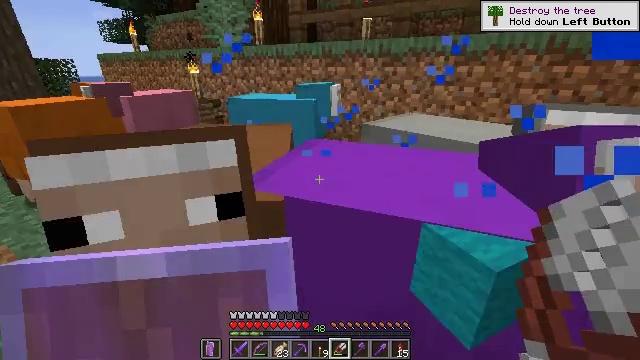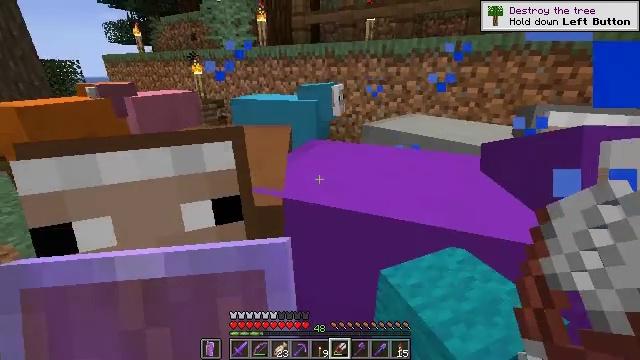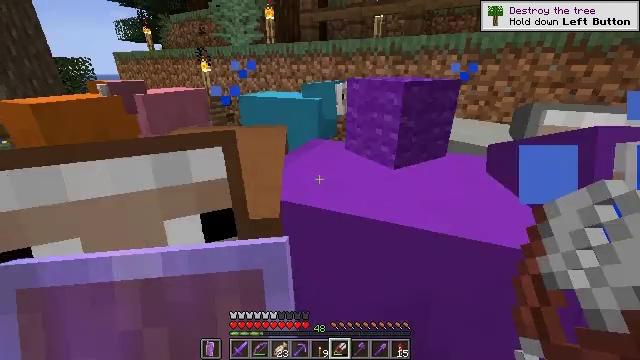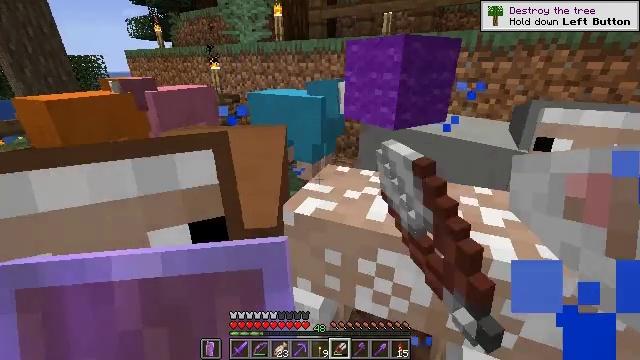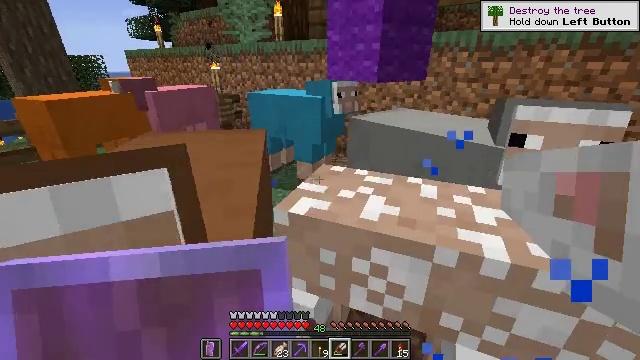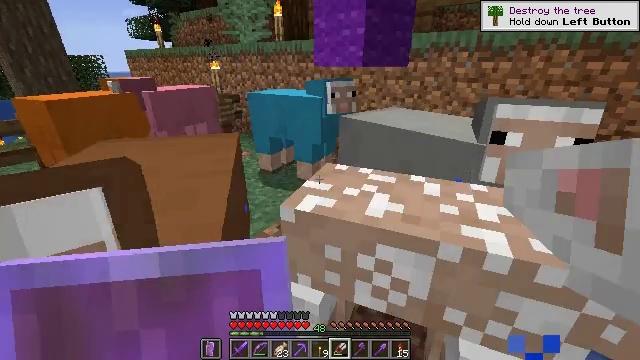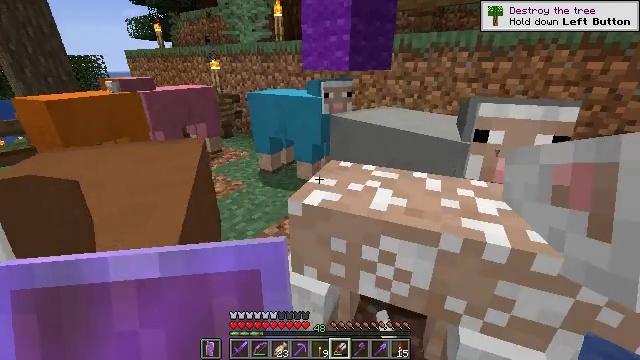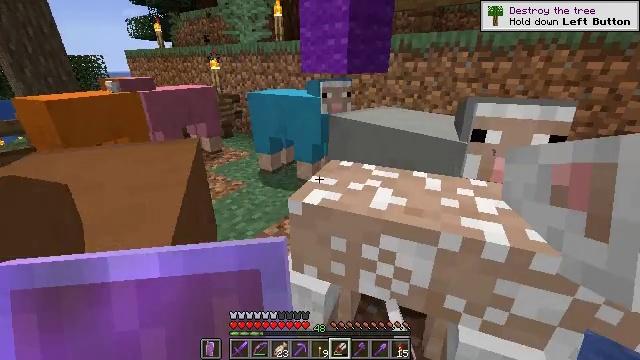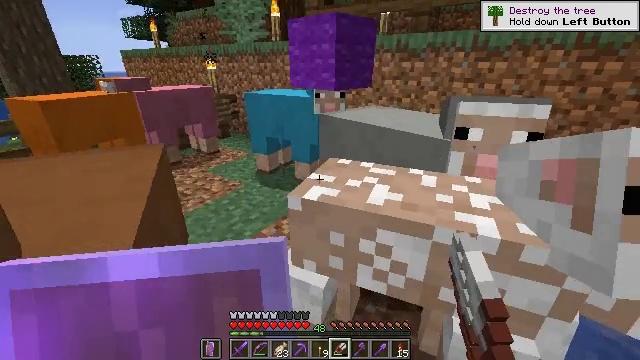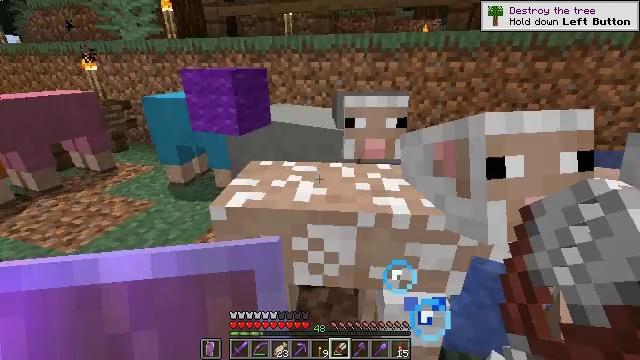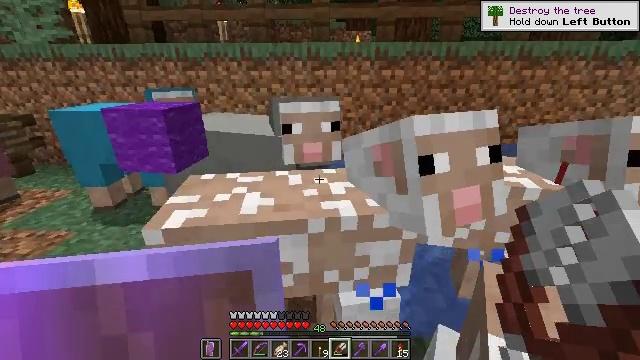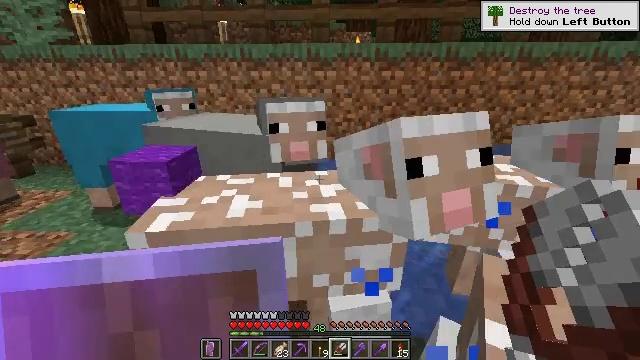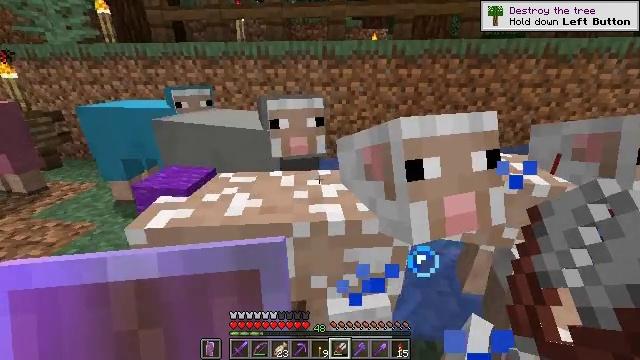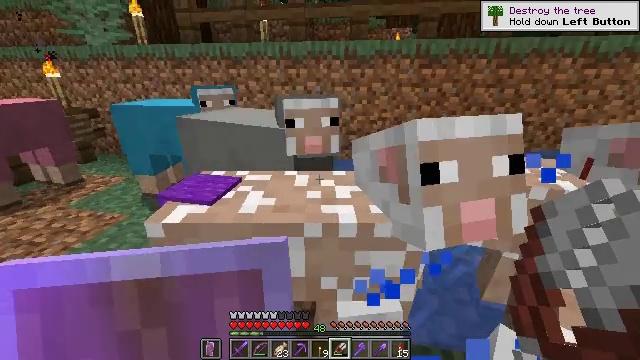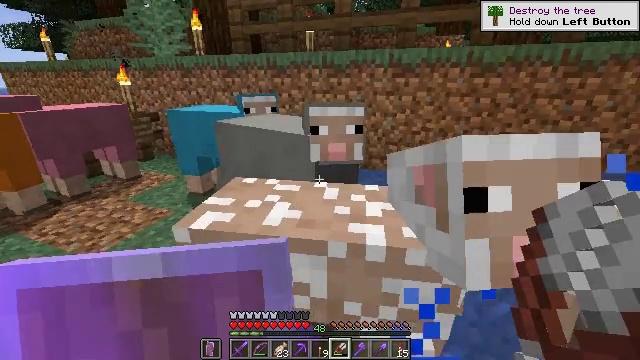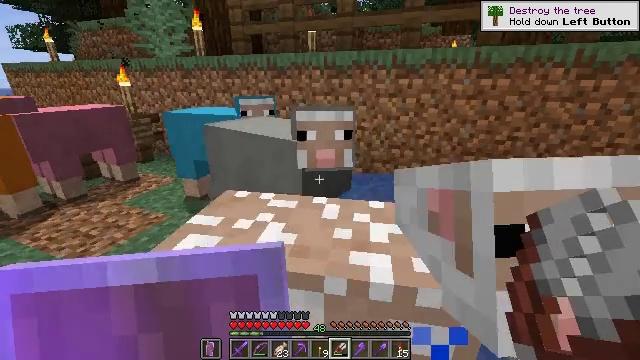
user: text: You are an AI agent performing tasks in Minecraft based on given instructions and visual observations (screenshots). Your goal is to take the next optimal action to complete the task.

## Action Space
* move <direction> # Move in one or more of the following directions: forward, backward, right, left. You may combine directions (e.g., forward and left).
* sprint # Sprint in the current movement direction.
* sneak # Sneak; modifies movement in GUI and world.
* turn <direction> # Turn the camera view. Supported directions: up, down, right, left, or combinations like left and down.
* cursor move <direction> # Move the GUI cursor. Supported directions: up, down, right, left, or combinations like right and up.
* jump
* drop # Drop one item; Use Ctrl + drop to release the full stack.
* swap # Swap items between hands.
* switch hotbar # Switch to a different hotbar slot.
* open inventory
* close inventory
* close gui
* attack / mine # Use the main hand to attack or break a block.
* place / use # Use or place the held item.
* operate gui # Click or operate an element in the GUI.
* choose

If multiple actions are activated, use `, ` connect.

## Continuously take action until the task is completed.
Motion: motion action
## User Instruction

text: craft item air
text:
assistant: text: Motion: use / place
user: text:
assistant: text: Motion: turn left, use / place
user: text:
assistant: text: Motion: turn left, use / place
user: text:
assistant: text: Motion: use / place
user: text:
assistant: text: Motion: no_op
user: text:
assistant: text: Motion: use / place
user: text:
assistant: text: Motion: use / place
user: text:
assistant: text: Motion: use / place
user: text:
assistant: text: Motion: turn right
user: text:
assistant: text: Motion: turn right and up
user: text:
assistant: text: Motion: use / place
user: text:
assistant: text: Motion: turn left, use / place
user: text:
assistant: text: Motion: turn left, use / place
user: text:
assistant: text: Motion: move forward, turn left and up, use / place
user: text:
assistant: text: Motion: move forward, turn left
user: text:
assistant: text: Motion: move forward, turn left, use / place
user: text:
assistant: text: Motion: move forward, turn left and down, use / place
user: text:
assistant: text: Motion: use / place
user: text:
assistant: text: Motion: no_op
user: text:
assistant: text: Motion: no_op
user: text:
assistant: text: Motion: use / place
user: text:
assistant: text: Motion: use / place
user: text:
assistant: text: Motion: use / place
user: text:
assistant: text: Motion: turn left, use / place
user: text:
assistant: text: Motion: turn left and up
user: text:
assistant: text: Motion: move forward, turn left, use / place
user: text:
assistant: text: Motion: move forward, turn left, use / place
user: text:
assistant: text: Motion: move forward, use / place
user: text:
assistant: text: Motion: move forward, use / place
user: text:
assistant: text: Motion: move forward, turn right